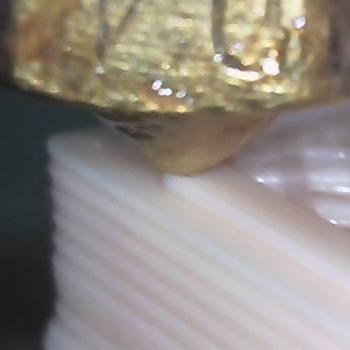
Flow rate: 118%